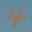
Label: 4